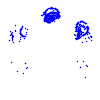
Particle: proton